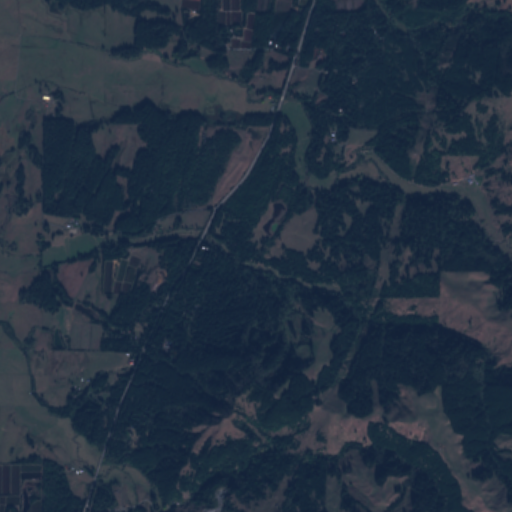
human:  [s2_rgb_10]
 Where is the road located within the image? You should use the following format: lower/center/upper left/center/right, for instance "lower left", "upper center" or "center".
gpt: There is no road in the image.